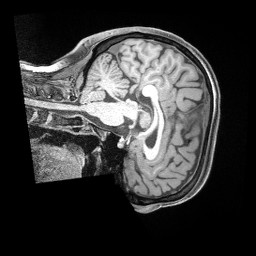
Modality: T1w
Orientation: sagittal
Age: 33
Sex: female
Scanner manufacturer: siemens
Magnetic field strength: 3 T
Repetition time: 2 s
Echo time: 0.00211 s